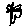
Label: flower